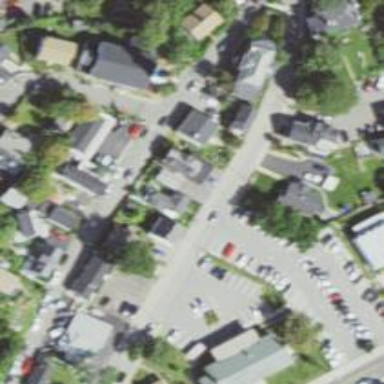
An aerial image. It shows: Asphalt road in residential area.